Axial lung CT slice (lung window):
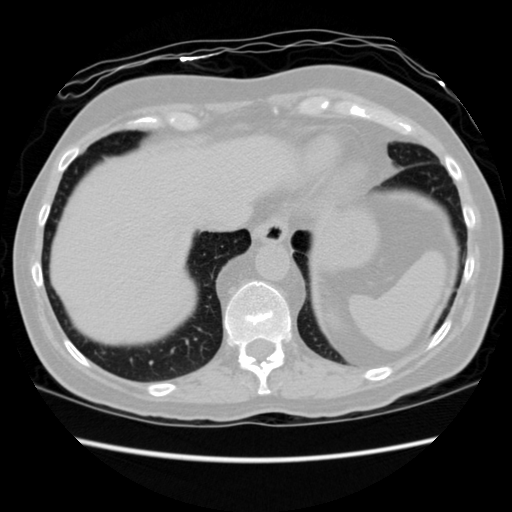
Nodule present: no